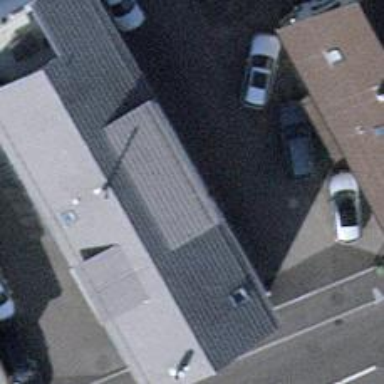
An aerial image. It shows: Car repair shop.